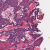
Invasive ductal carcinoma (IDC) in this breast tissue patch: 0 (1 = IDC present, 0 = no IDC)